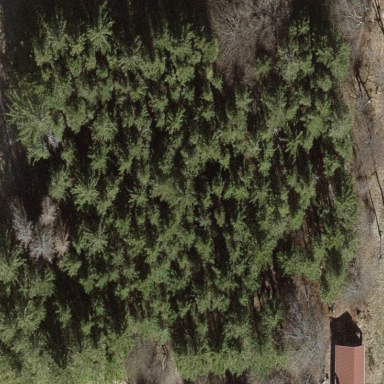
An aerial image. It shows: Forest area.